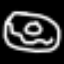
Label: donut